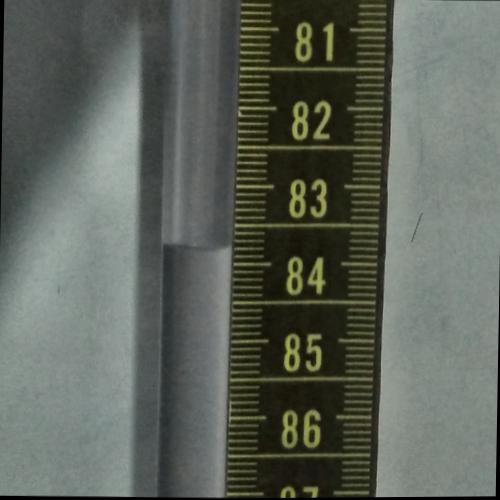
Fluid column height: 83.8 cm